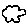
Label: cloud